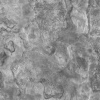
Atmospheric dust classification: not_dusty